Aerial crown-view tile of a tropical tree (Barro Colorado Island, Panama), acquired 20250317:
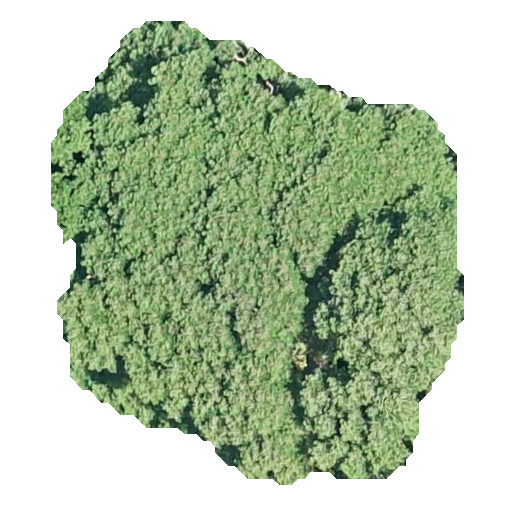
Species: Jacaranda copaia
GBIF accepted scientific name: Jacaranda copaia
Crown area: 214.553 m²